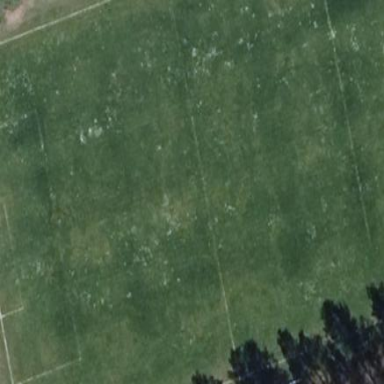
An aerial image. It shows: Soccer pitch for leisure land activities.